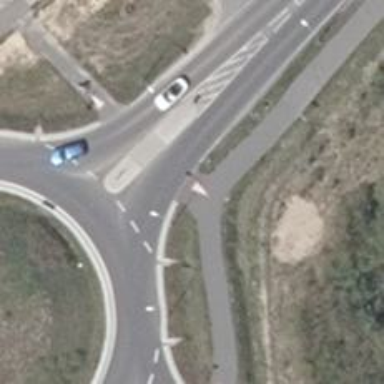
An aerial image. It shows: Road with "give way" sign.